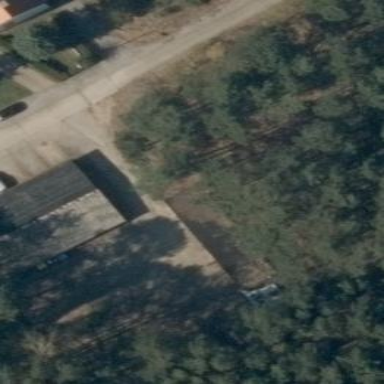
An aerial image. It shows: Group of garages in building.